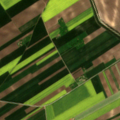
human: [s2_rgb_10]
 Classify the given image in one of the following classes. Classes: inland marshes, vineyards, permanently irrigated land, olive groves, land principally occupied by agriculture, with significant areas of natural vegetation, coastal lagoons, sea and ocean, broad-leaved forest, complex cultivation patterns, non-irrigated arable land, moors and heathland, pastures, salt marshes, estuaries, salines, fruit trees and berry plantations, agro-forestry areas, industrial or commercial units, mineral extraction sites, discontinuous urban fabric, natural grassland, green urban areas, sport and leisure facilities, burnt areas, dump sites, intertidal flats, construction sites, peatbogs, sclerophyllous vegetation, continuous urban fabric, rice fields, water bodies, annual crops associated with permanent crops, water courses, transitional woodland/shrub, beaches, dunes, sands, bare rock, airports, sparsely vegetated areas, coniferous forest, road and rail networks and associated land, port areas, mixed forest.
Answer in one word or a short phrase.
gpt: non-irrigated arable land